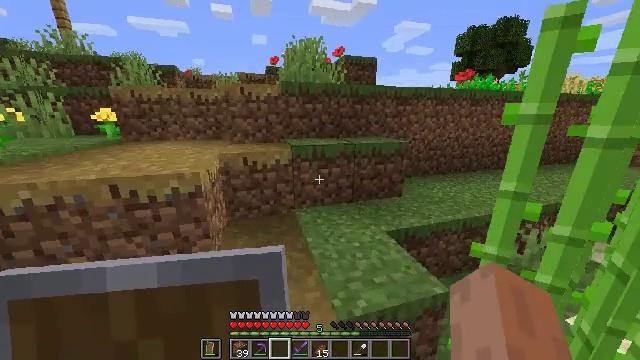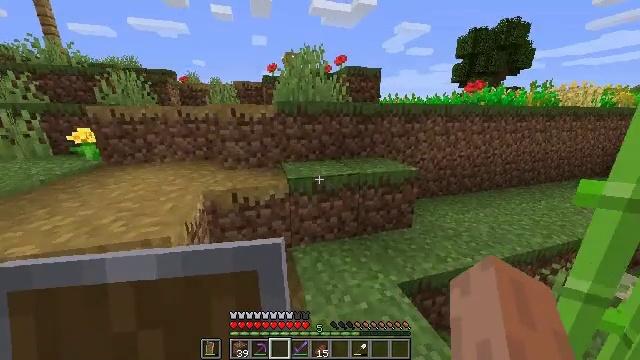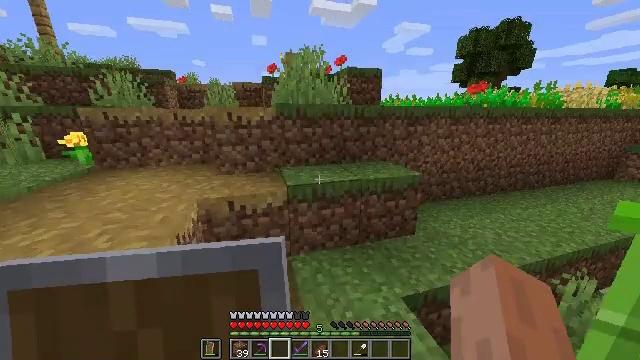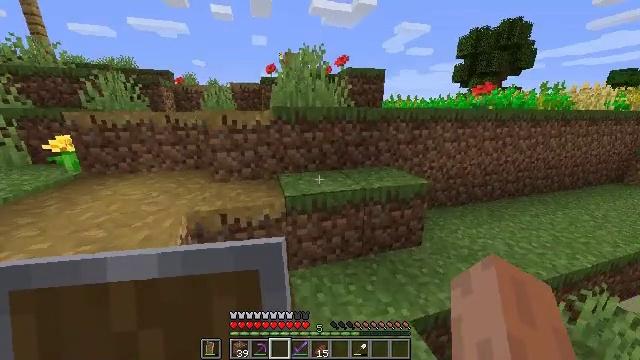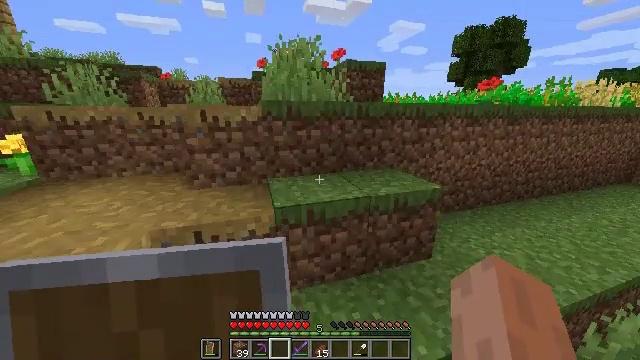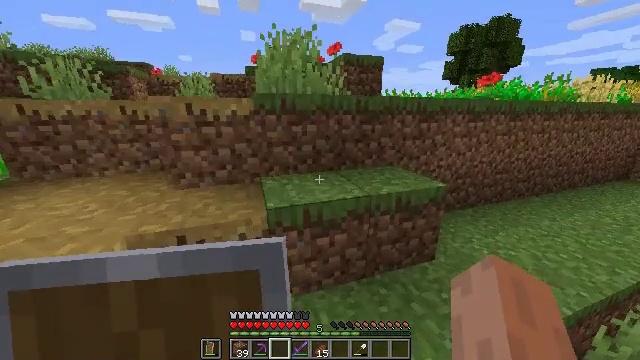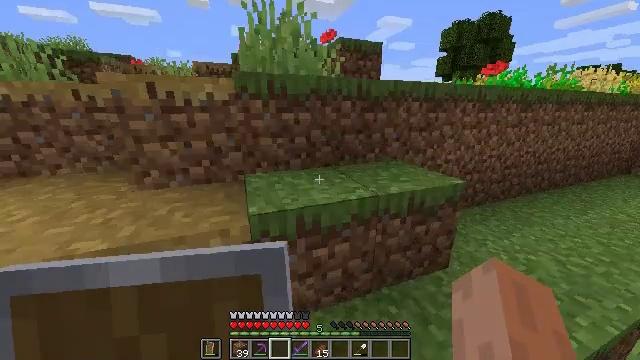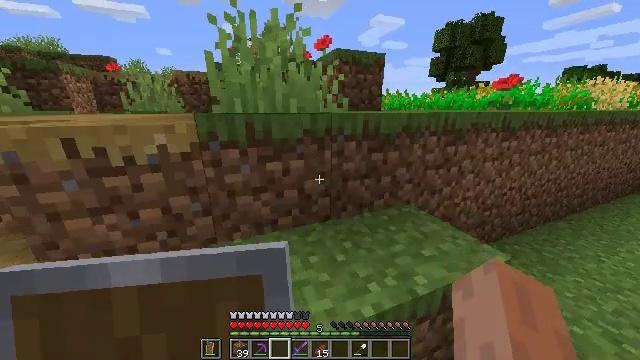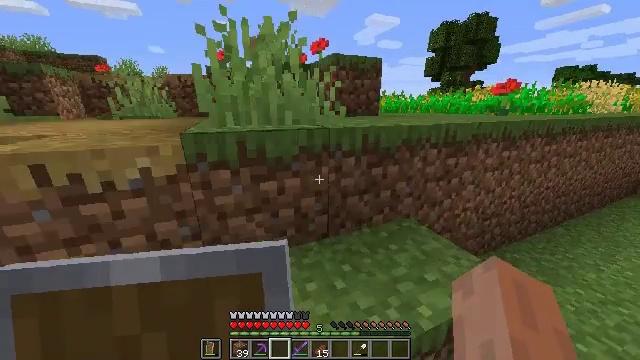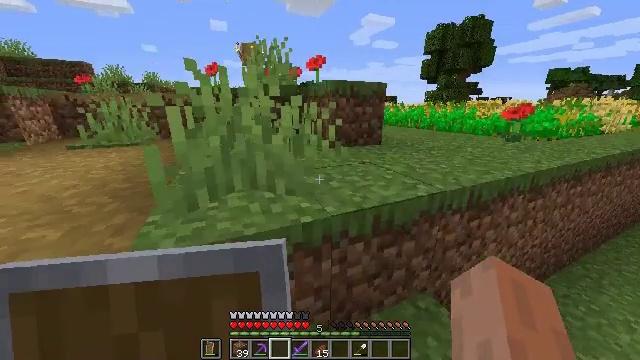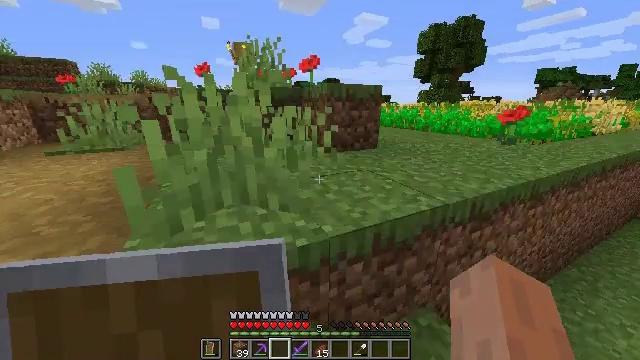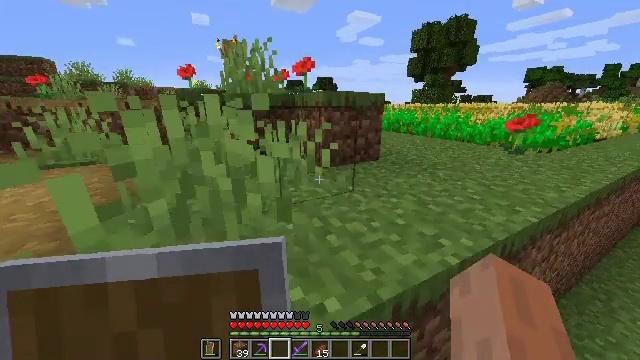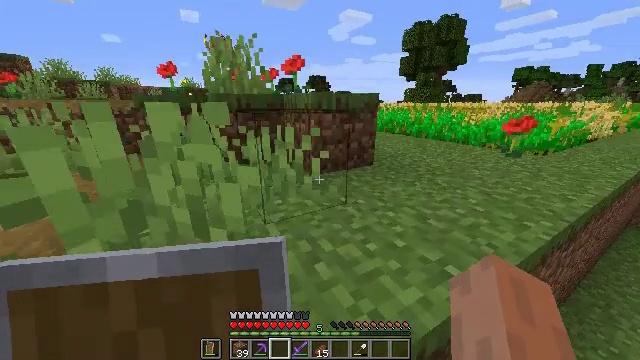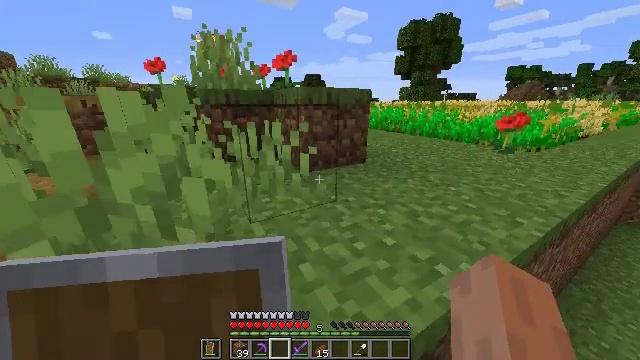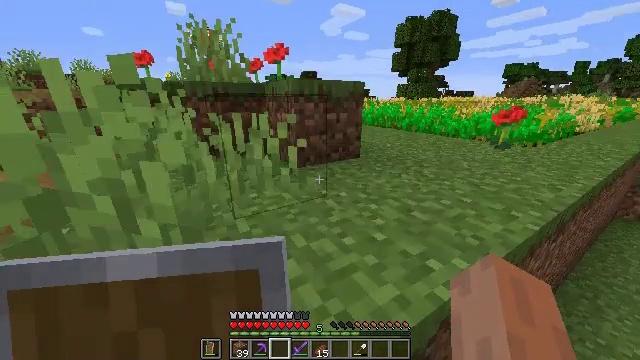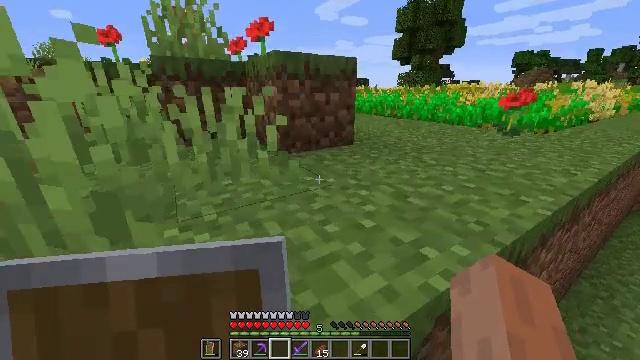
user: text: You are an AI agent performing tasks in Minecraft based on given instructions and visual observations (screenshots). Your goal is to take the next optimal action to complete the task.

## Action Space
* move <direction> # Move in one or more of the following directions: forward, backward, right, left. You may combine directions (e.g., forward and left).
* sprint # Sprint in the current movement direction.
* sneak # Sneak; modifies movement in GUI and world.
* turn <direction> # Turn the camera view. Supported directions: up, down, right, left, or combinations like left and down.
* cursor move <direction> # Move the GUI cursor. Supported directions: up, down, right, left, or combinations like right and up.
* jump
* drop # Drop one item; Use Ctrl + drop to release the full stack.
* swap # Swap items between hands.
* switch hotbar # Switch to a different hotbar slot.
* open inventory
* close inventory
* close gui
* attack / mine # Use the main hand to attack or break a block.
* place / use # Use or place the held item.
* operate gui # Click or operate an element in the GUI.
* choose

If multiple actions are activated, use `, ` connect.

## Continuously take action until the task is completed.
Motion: motion action
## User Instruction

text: Attack the observer device.
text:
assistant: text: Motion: move forward
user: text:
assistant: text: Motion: move forward
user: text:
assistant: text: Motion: move forward
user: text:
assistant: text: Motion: move forward, turn right
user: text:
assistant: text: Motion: move forward, turn right
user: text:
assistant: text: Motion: move forward, turn right
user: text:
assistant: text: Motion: move forward, turn right, jump
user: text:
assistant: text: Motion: move forward, turn right, jump
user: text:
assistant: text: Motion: move forward, turn right, jump
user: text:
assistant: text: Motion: move forward, turn right, jump
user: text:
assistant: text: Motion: move forward, turn right
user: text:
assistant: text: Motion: move forward, turn right
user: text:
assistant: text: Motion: move forward, turn right
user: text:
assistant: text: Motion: move forward
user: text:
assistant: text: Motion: move forward, turn right
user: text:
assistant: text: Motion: move forward, turn right, jump
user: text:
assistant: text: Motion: move forward, turn right, jump
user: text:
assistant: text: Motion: move forward, turn right, jump
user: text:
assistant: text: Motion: move forward, turn right
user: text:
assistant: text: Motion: move forward
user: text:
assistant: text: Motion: move forward
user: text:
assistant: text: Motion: move forward
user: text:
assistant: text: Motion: move forward
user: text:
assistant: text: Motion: move forward
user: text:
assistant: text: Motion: move forward, turn left
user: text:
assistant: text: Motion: move forward, turn left
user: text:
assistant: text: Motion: move forward, turn left
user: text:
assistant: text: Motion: move forward, turn left
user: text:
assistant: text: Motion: move forward, turn left
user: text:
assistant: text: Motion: move forward, turn left, jump